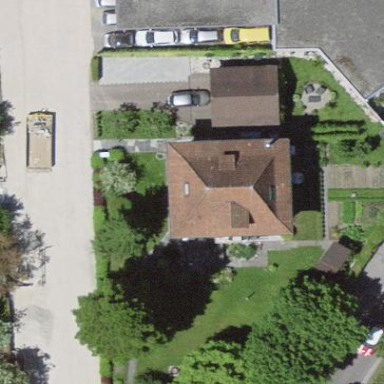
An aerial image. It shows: Detached building with hipped roof shape.